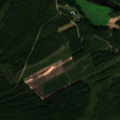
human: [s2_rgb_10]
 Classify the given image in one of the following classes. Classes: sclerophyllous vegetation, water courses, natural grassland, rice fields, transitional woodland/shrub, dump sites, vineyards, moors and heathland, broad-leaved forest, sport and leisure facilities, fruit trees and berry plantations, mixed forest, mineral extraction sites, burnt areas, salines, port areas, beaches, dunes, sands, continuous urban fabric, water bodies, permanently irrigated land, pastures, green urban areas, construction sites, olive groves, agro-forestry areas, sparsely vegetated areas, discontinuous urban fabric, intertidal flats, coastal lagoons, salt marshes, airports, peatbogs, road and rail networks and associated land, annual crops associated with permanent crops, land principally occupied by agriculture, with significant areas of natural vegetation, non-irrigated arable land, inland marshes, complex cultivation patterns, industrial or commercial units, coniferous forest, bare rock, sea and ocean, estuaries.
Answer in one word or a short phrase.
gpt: non-irrigated arable land, land principally occupied by agriculture, with significant areas of natural vegetation, coniferous forest, water courses